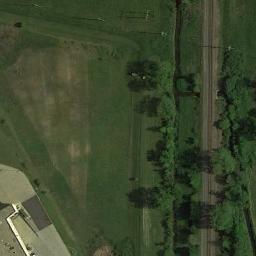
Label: meadow